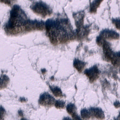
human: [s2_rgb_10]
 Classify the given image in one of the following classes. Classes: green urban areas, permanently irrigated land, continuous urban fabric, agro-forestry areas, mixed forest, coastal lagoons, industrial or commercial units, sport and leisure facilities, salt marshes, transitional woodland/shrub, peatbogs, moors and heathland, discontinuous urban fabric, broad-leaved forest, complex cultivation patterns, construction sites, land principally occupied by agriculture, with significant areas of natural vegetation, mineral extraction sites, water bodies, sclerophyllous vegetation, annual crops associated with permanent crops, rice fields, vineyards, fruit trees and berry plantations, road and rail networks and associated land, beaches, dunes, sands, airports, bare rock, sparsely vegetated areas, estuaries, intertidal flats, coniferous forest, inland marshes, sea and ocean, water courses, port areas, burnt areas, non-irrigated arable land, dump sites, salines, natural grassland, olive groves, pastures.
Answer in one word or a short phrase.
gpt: coniferous forest, mixed forest, peatbogs, water bodies